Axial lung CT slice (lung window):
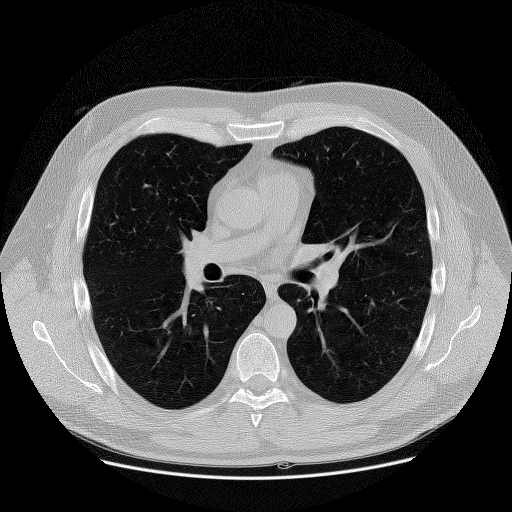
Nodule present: no